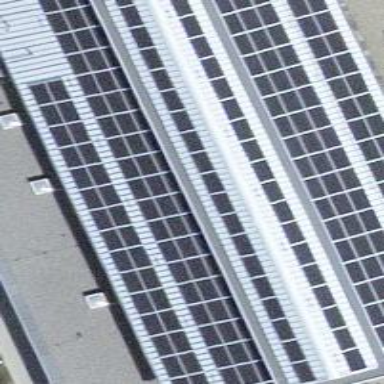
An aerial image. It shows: Solar power generator.